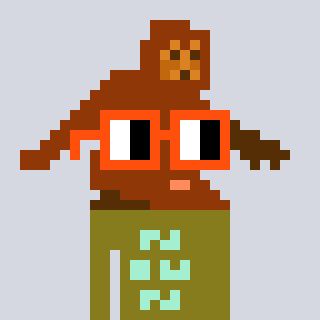
a pixel art character with square orange glasses, a bigfoot-shaped head and a gunk-colored body on a cool background